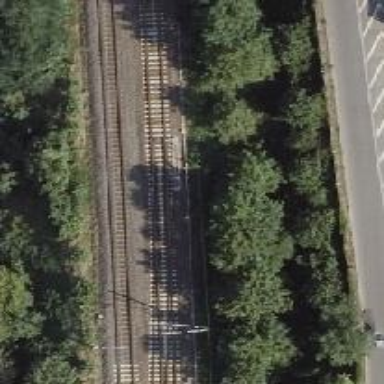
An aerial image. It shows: Railway track with contact line for electrification.